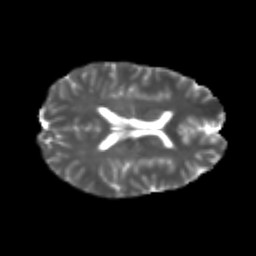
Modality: T2w
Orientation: axial
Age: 23
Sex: female
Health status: healthy
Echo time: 0.074 s